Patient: sex M, age 65
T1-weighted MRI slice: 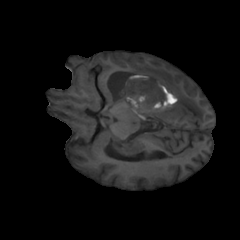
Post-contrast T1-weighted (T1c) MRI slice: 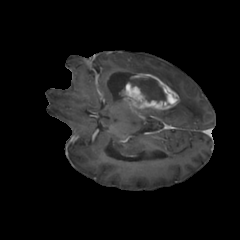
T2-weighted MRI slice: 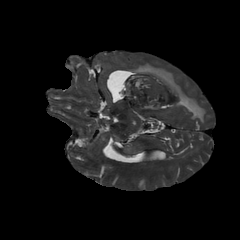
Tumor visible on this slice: yes
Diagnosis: Glioblastoma, IDH-wildtype
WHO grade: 4